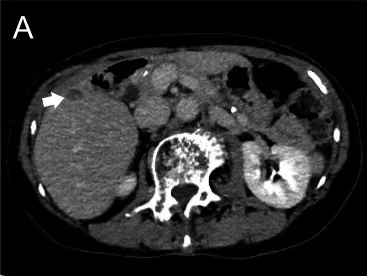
Diagnostic images before the second hepatectomy. . Contrast-enhanced CT : The lesion in segment V (arrow) is oval-shaped and slightly enlarged.
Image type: radiology (ct)